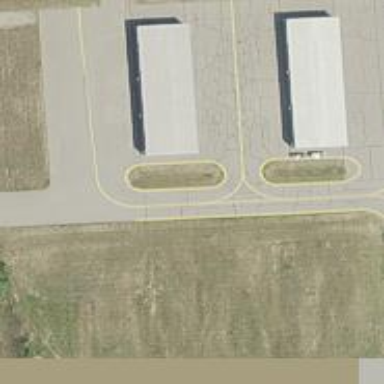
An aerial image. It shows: Image of taxiway at airport.